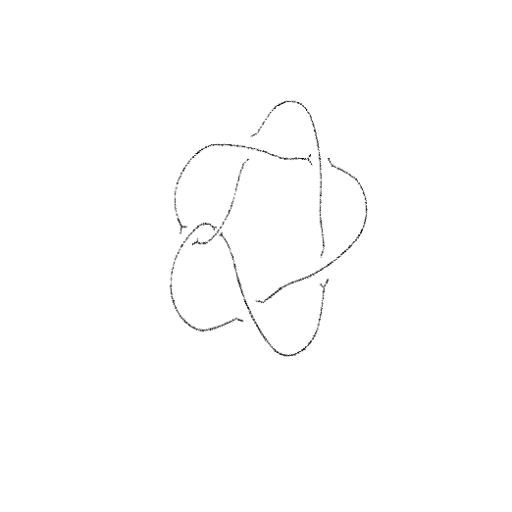
Crossing number: 6